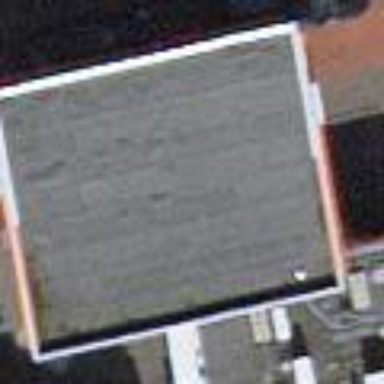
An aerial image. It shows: Building designated for providing fuel.